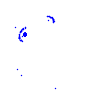
Particle: kaon